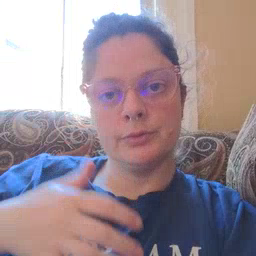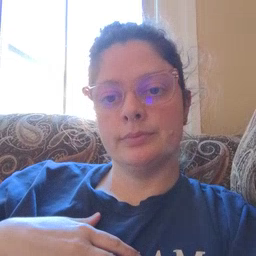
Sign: garbage